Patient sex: M
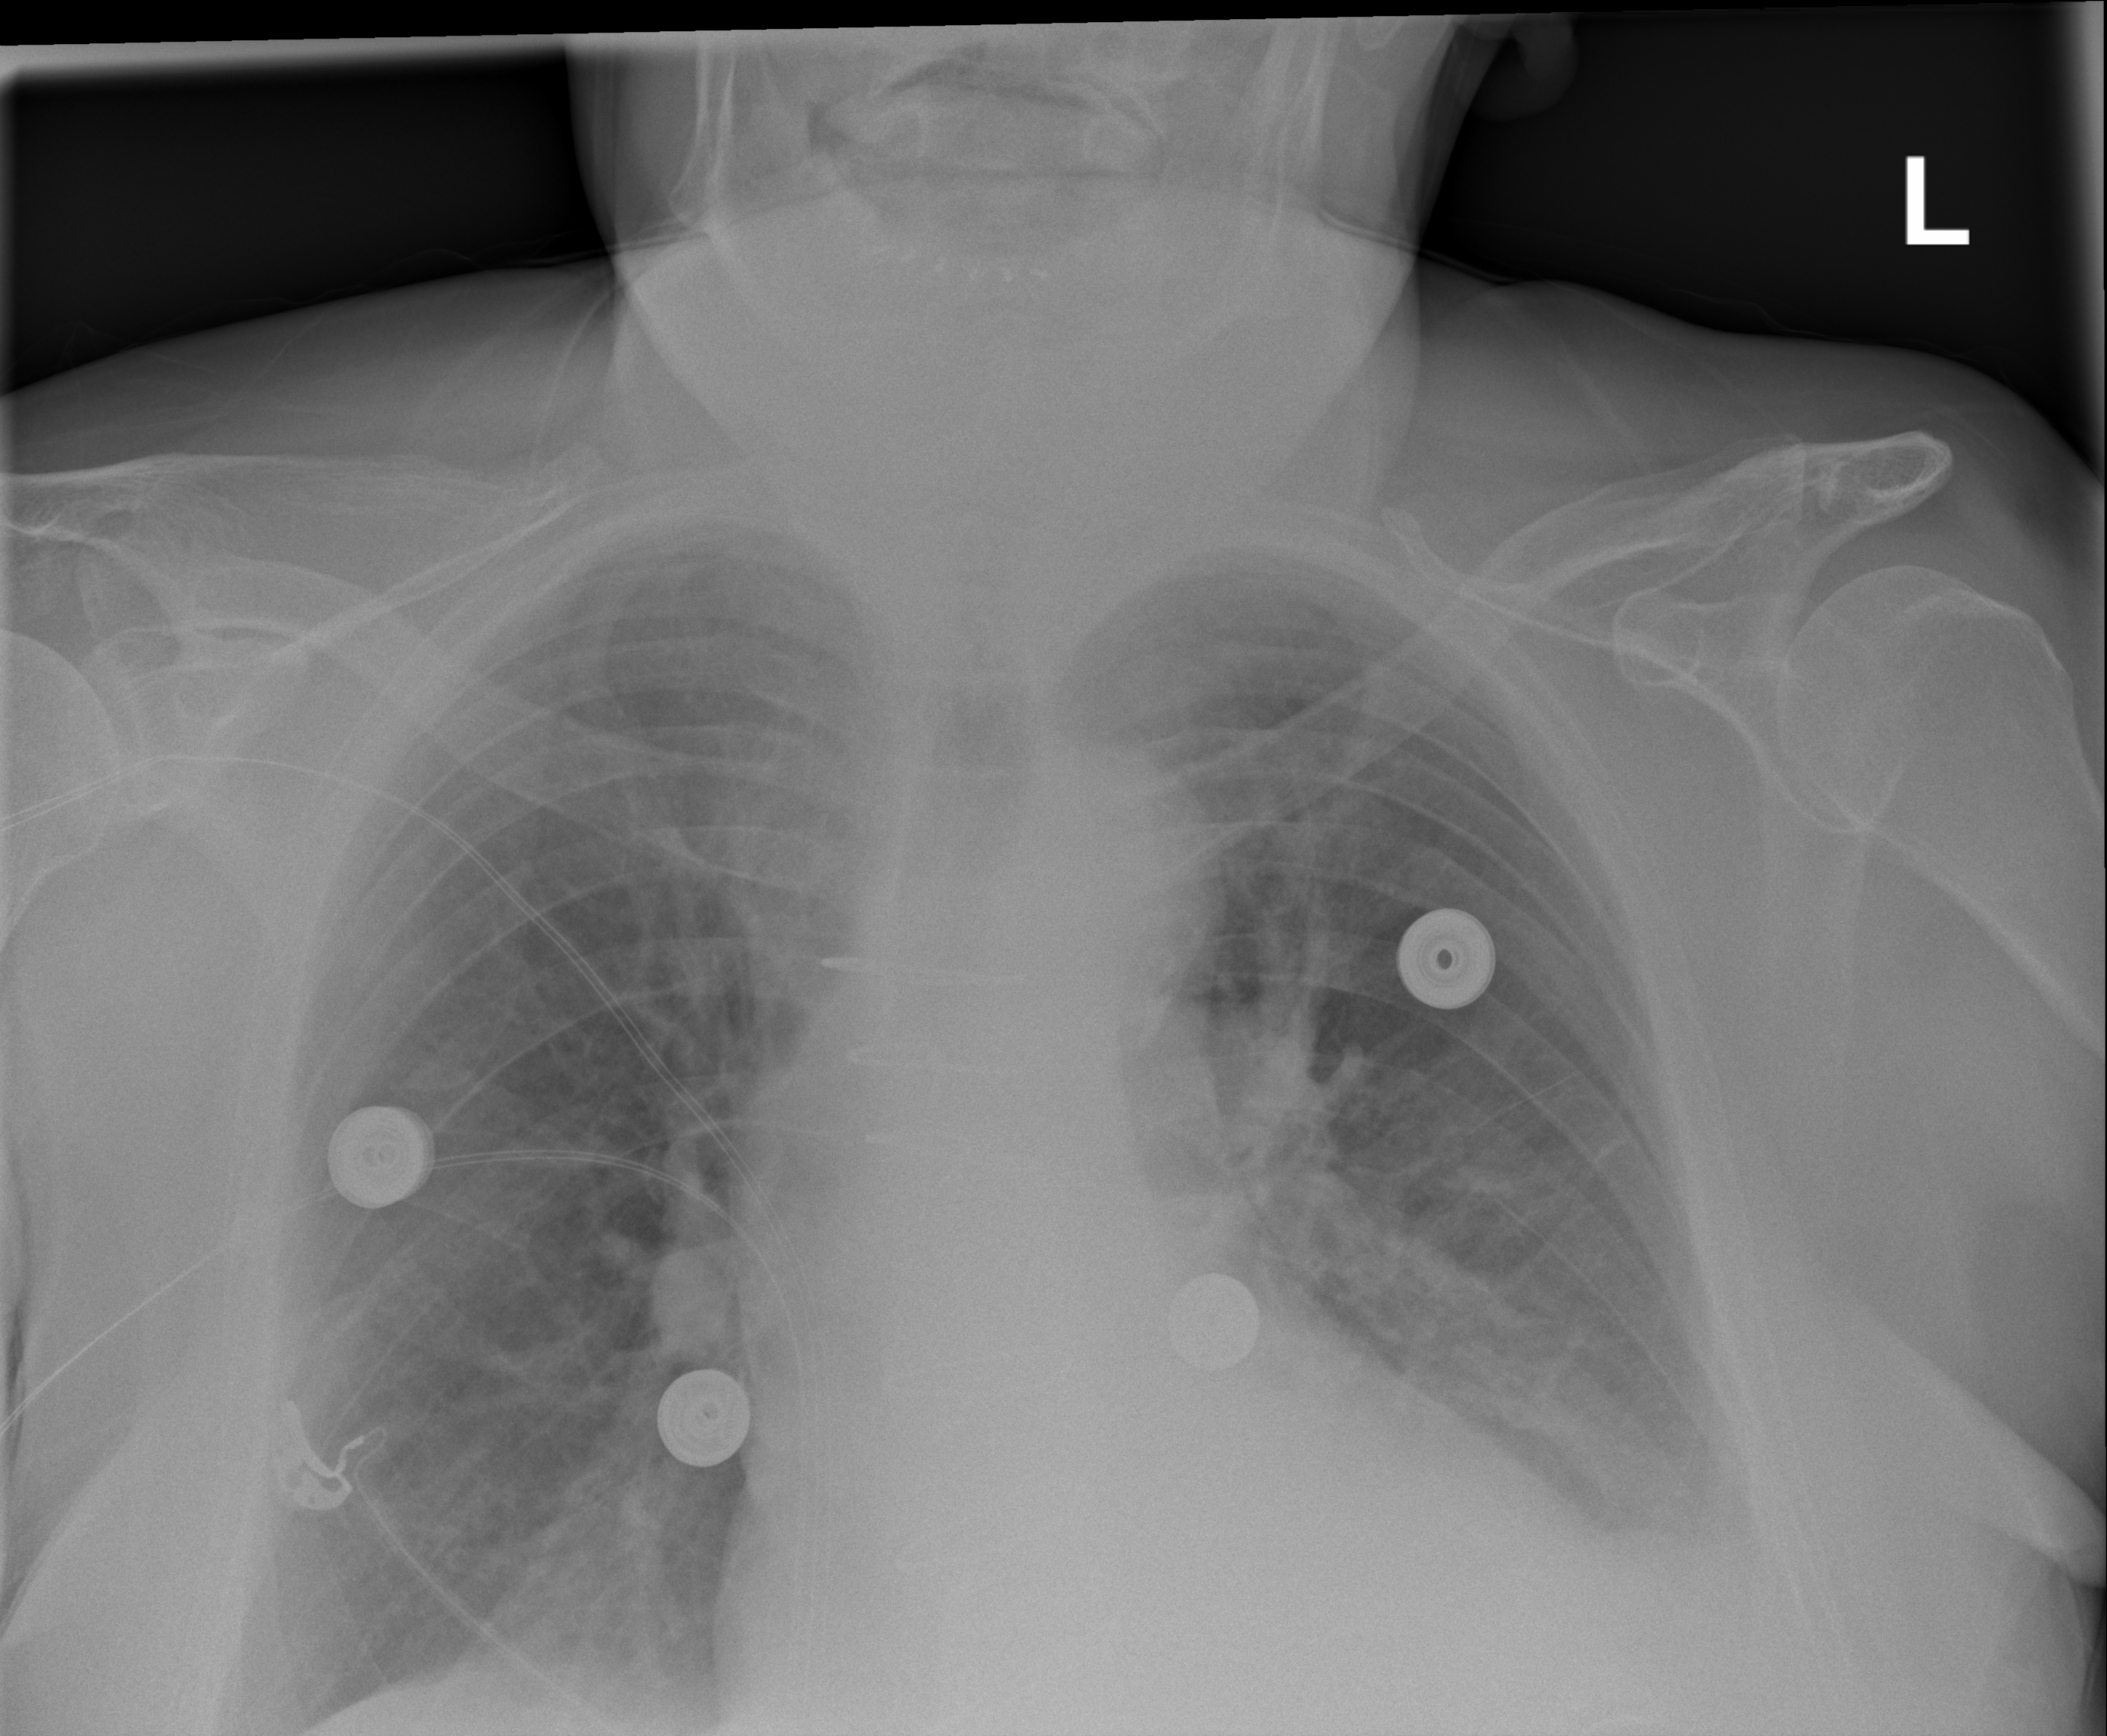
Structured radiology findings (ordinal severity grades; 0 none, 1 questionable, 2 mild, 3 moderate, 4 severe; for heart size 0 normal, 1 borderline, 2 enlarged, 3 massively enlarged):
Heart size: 2
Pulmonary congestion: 2
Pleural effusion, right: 1
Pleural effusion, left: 2
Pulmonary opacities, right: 1
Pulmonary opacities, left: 1
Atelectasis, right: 2
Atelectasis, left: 2